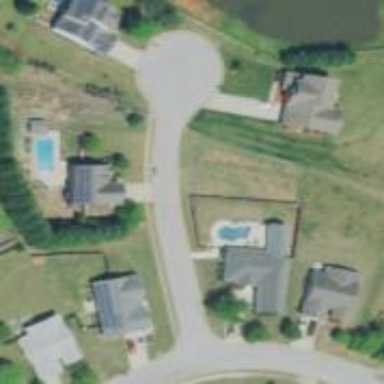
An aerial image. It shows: Residential road with sidewalk on the left.